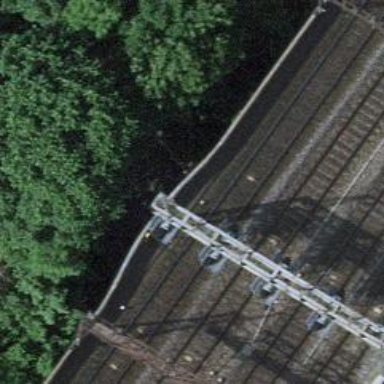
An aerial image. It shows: Railway signal.